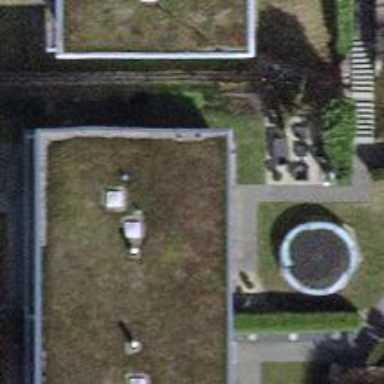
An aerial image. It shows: House with flat roof.